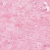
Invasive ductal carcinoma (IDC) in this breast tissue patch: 0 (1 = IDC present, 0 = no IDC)